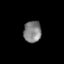
Tissue: lung
Cell type: Epithelial cells
Senescence score: 0.1816
Nuclear area (px): 378
Mean DAPI intensity: 128.585